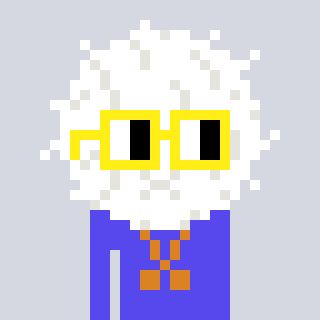
a pixel art character with square yellow glasses, a cottonball-shaped head and a computerblue-colored body on a cool background